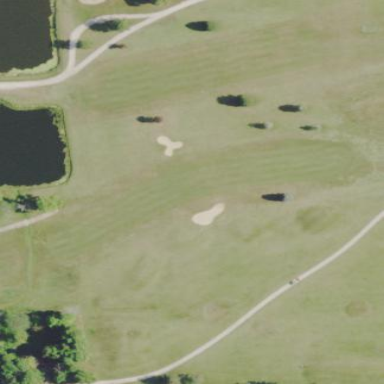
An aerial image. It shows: Scenic golf fairway.